Interaction volume radius: 5 \u00c5
Interaction volume height: 25 \u00c5
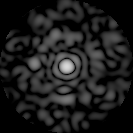
Disorder parameter: 0.846